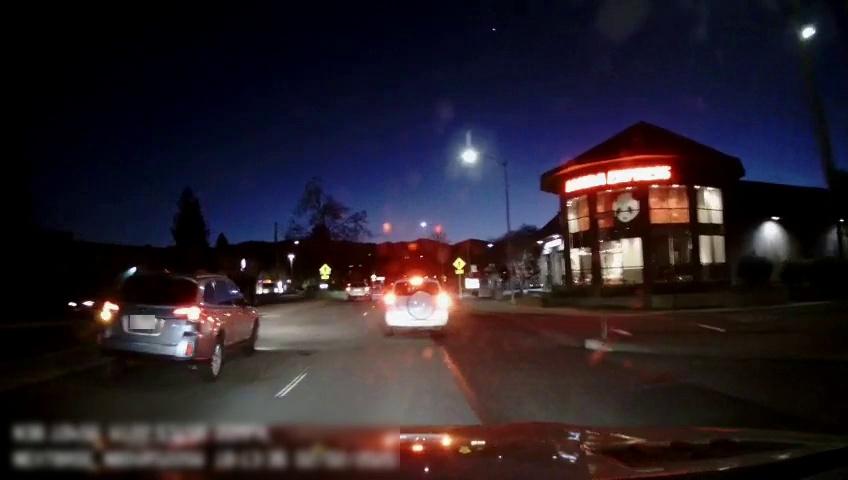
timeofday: Night
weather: Other
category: Drivable Space
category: Vehicles | SUV
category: Vehicles | SUV
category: Vehicles | SUV
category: Vehicles | SUV
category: Lanes | Alternate Lane
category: Traffic | Signs
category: Traffic | Signs